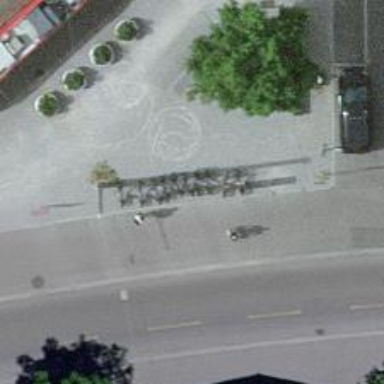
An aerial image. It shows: Bicycle repair station.